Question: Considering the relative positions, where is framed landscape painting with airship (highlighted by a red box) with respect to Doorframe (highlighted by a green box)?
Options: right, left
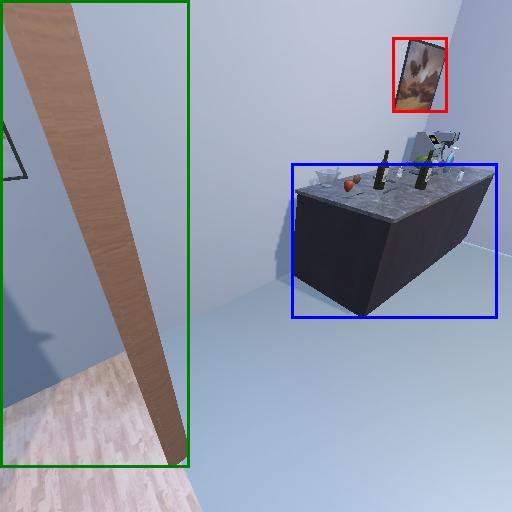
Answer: right